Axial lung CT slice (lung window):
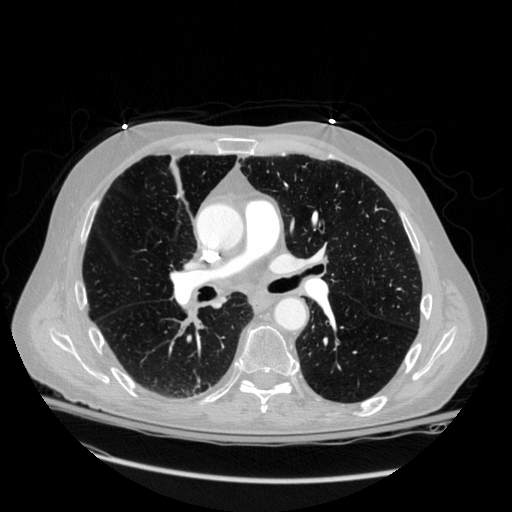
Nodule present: no